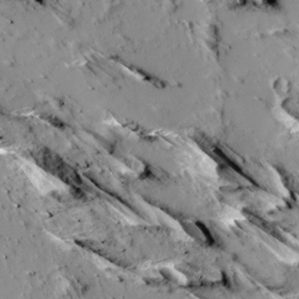
Label: non_frost